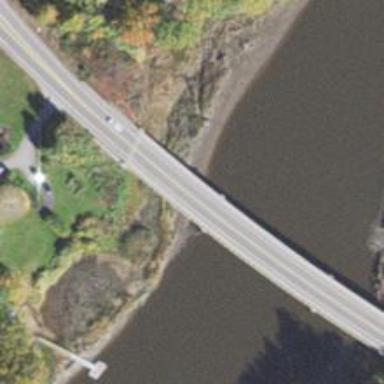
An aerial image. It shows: Primary highway bridge with asphalt surface and separate sidewalk.